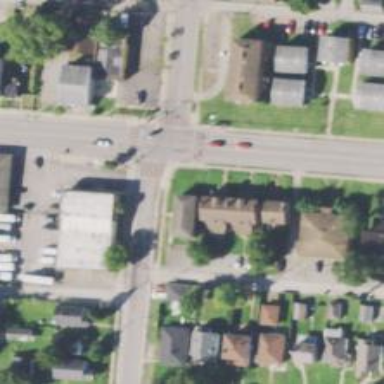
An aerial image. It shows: Marked crossing on the road.